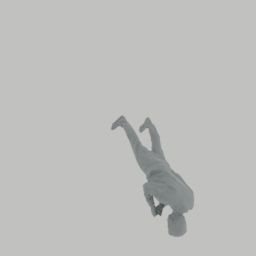
Label: people